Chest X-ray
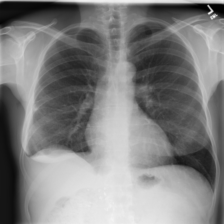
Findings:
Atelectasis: negative
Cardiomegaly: negative
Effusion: negative
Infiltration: negative
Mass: negative
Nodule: negative
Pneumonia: negative
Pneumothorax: negative
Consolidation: negative
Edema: negative
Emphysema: negative
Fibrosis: negative
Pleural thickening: positive
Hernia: negative